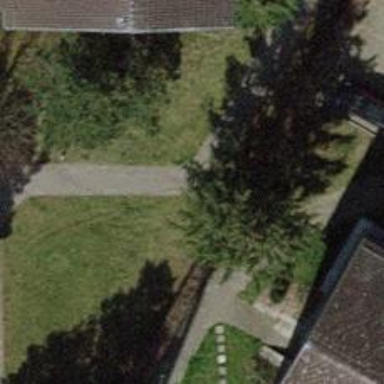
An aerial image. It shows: Footway made of paving stones.